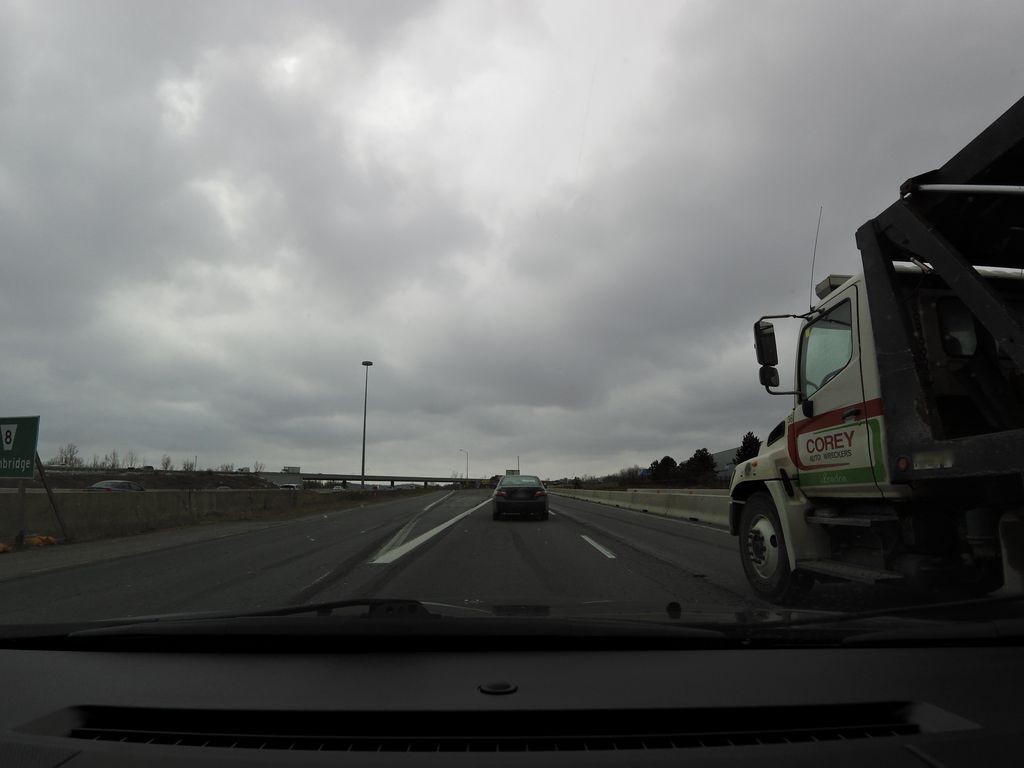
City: kitchener-waterloo